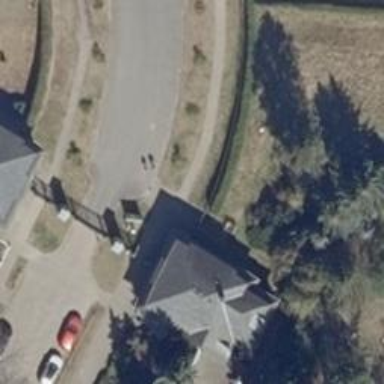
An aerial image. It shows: Footway along the road.